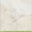
Piece: xx